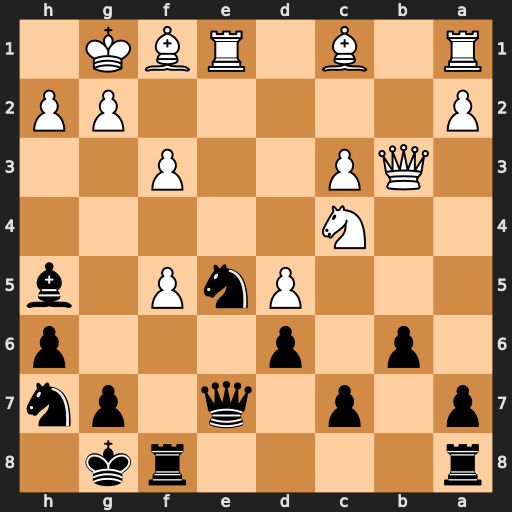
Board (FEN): r4rk1/p1p1q1pn/1p1p3p/3PnP1b/2N5/1QP2P2/P5PP/R1B1RBK1
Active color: b
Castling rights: -
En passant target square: -
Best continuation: Nxf3+ gxf3 Qxe1